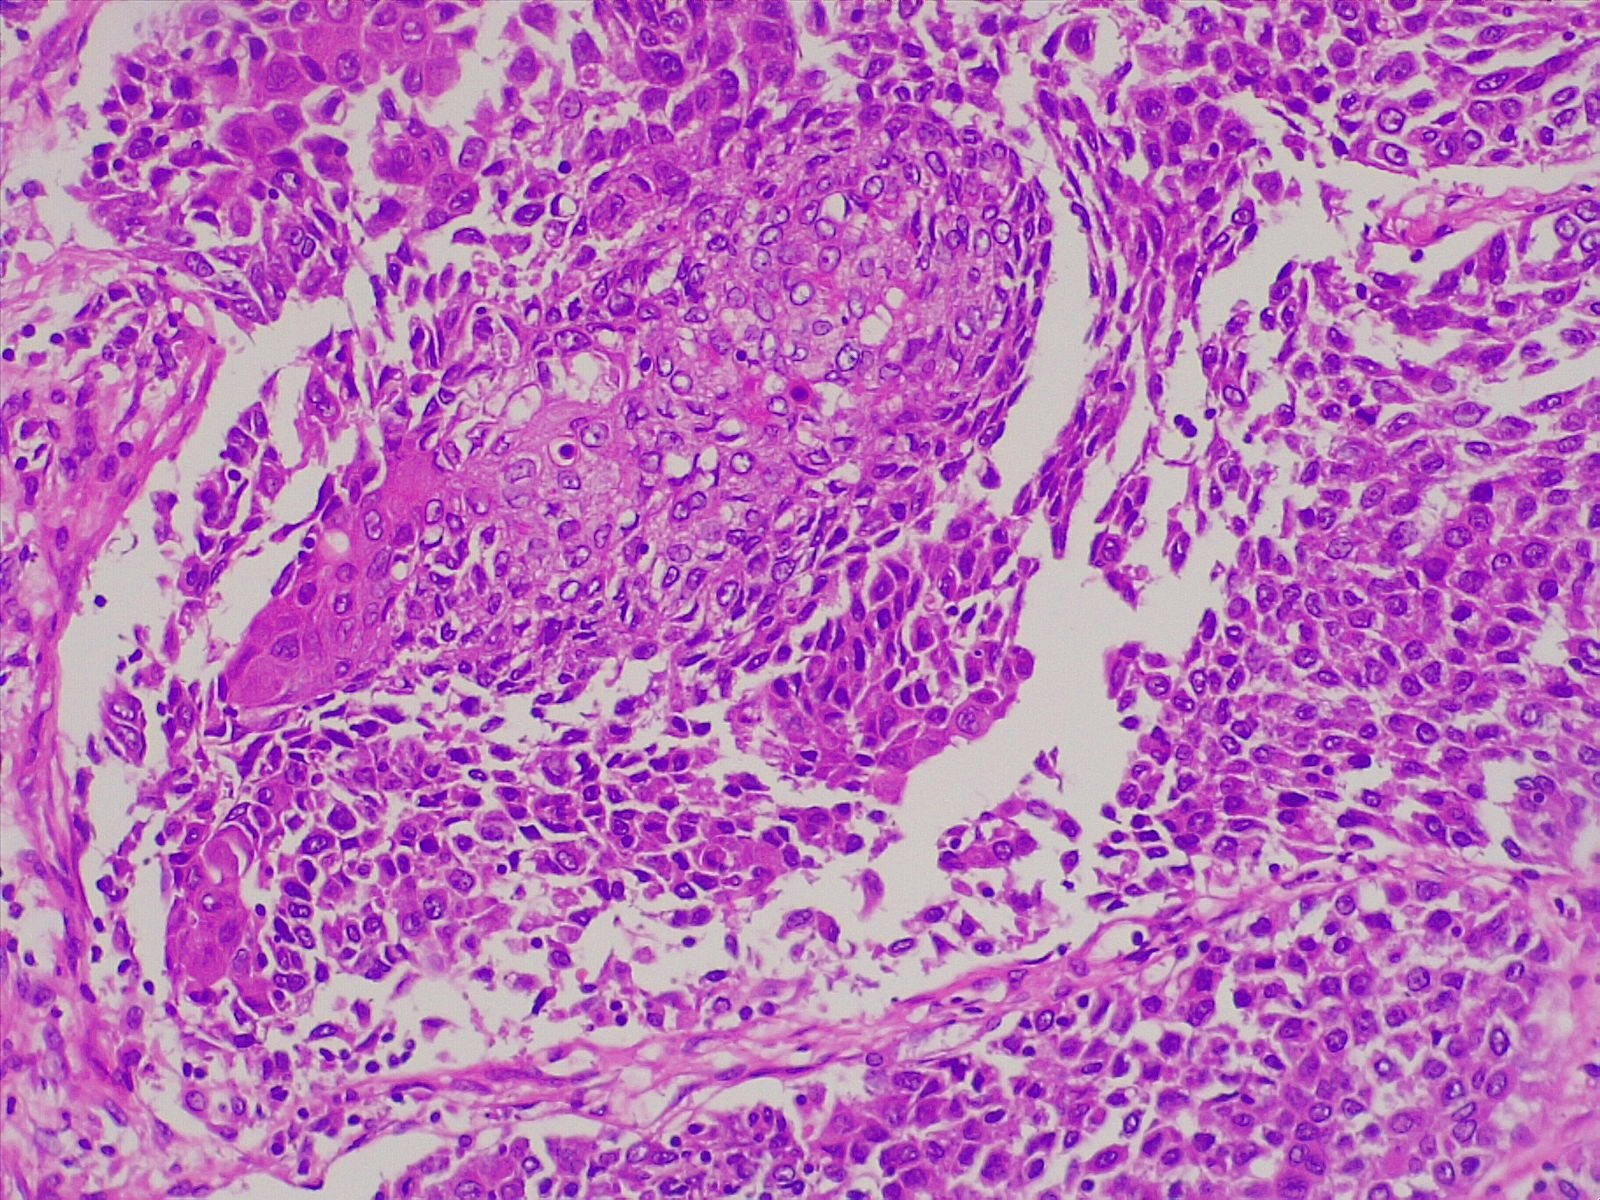
Label: lung squamous cell carcinoma, moderately differentiated